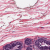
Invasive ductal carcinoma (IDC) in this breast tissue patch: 0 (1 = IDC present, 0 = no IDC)